Interaction volume radius: 5 \u00c5
Interaction volume height: 25 \u00c5
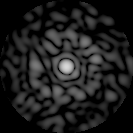
Disorder parameter: 0.8633